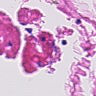
Metastatic tissue present: no